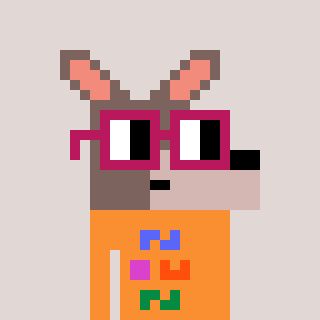
a pixel art character with square dark red glasses, a kangaroo-shaped head and a orange-colored body on a warm background